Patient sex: M
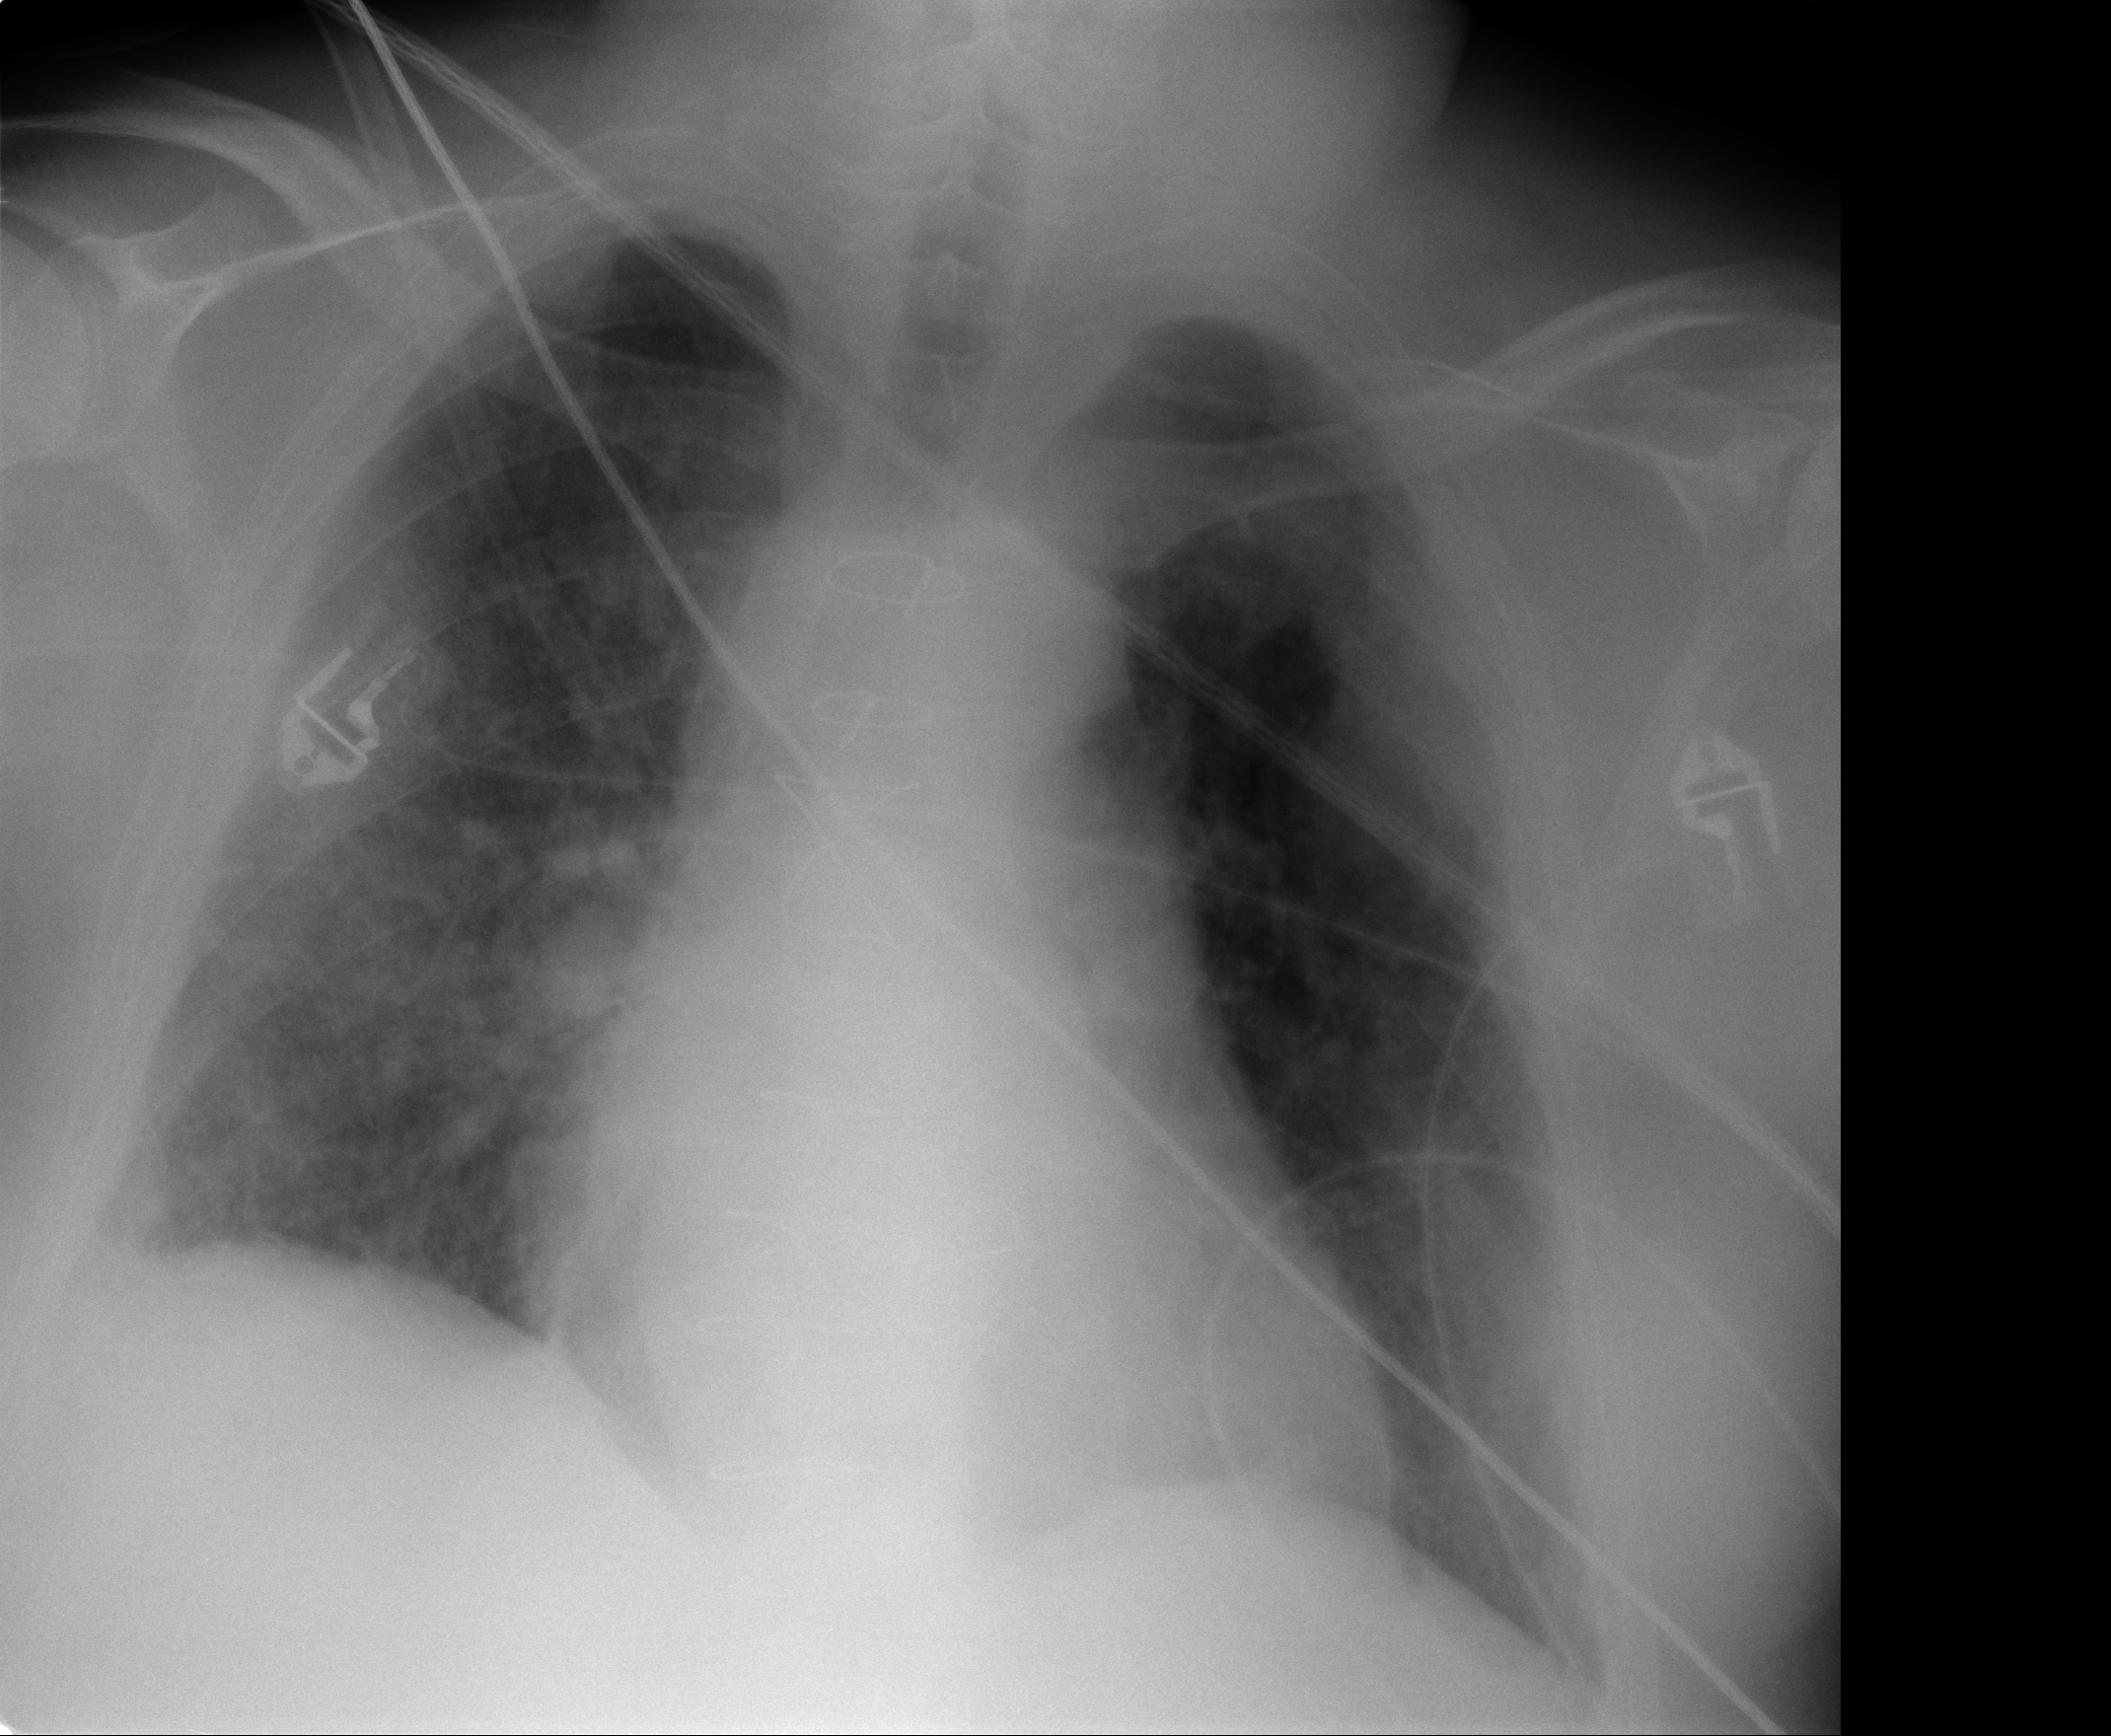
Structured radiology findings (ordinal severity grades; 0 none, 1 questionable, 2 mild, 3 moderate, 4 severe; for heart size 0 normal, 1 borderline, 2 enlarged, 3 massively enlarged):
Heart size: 0
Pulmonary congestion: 2
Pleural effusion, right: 1
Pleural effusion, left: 0
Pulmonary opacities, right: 3
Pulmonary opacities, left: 0
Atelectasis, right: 2
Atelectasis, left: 2